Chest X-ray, PA view. Patient: 51 years old, sex M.
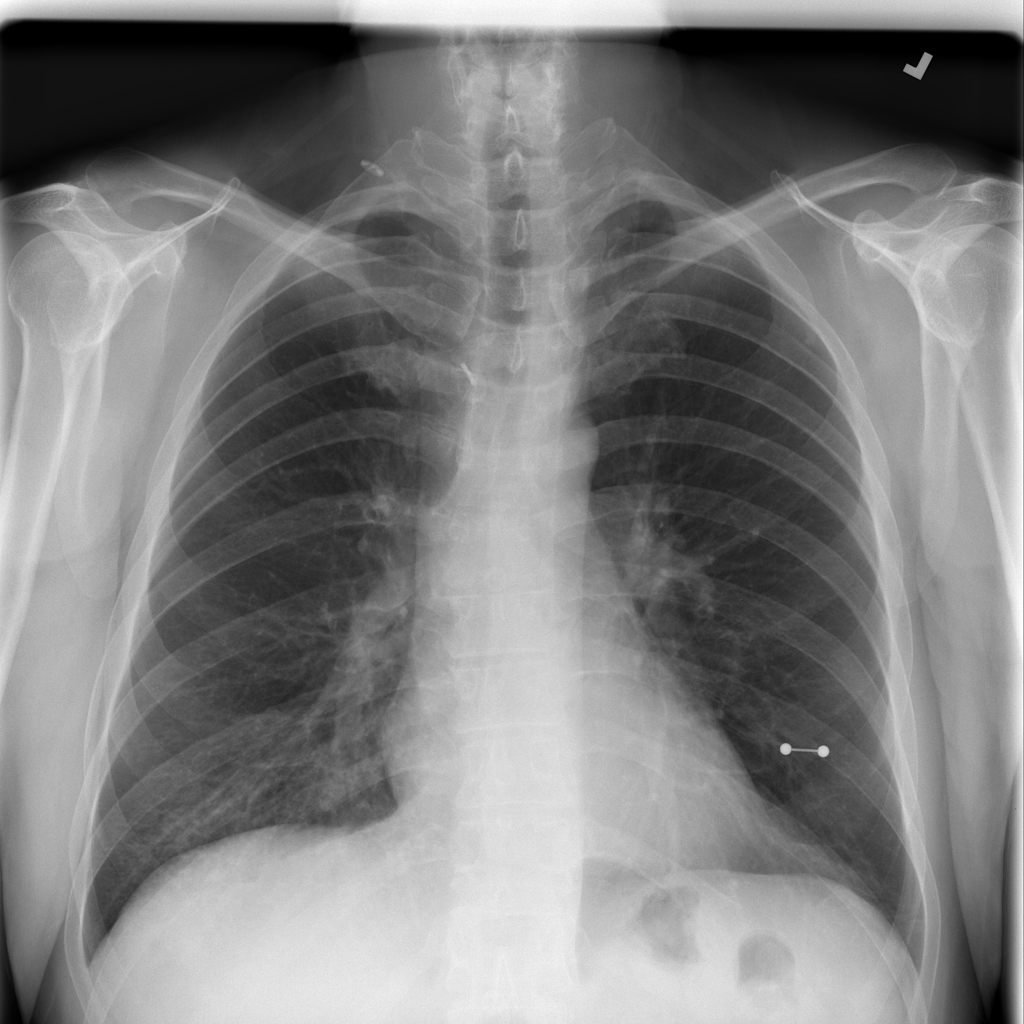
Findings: No Finding